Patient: sex F, age 54
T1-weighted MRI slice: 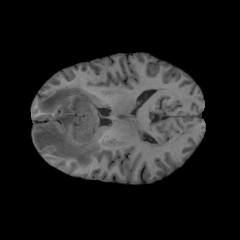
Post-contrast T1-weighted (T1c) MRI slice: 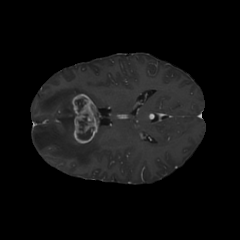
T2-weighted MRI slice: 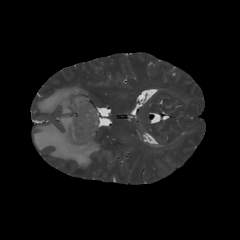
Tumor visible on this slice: yes
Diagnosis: Glioblastoma, IDH-wildtype
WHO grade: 4